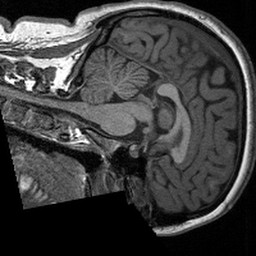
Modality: T1w
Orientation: sagittal
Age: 23
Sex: female